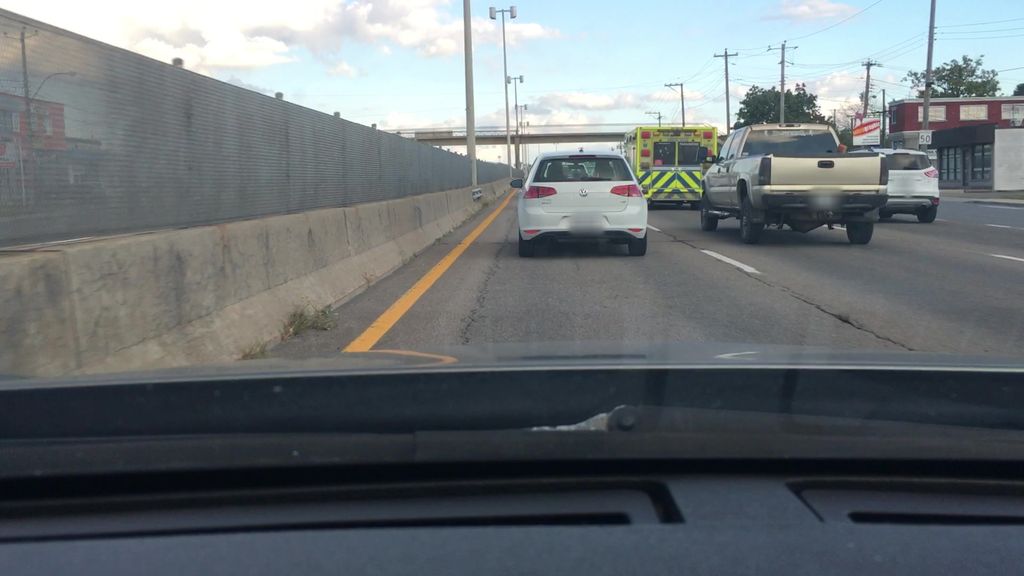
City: montreal